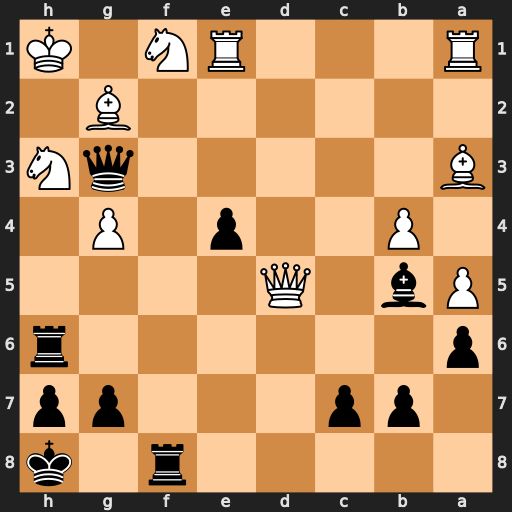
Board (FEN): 5r1k/1pp3pp/p6r/Pb1Q4/1P2p1P1/B5qN/6B1/R3RN1K
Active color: b
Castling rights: -
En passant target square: -
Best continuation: Rxh3+ Bxh3 Qxh3+ Nh2 Bc6 Qxc6 bxc6